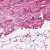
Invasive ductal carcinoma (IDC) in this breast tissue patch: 0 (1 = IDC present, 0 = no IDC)